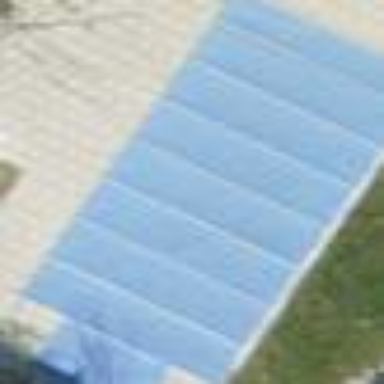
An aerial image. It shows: Swimming pool located in leisure land.